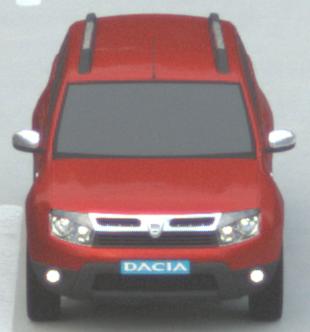
Make: Dacia
Model: Duster dCi 110 FAP
Detailed model: Duster (I)
Model produced from: 2010/06
Model produced until: 2013/11
Doors: 5
Color: red
Road condition: dry road
Daytime: sunrise or sunset
Contrast: low contrast